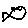
Label: fish